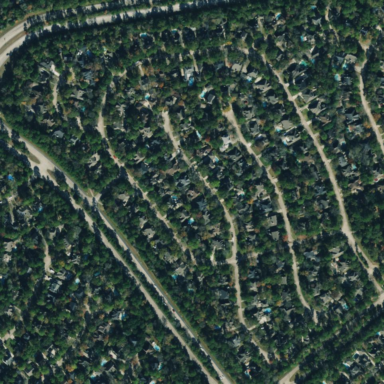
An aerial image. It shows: Residential area within neighborhood.